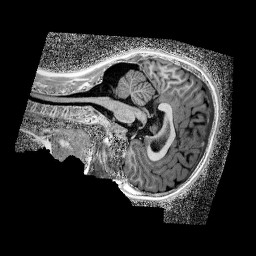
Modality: UNIT1_denoised
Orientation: sagittal
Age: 11
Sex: male
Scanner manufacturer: siemens
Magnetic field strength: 3 T
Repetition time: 4 s
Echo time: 0.00299 s